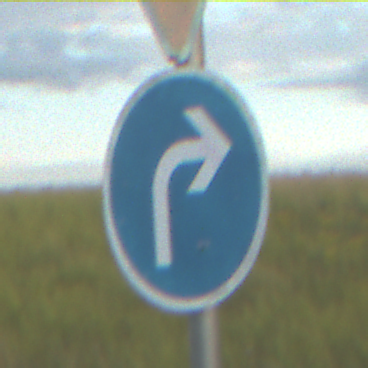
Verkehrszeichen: VorgeschriebeneFahrtrichtungRechts
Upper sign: VorfahrtGewaehren
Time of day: SunriseSunset
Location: Outdoor (RoadRail)
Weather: PartlyCloudy
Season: NotSpecified
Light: Natural